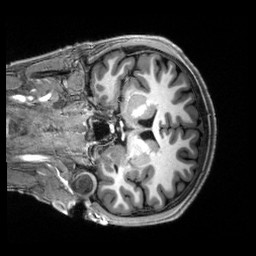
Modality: T1w
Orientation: coronal
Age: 18
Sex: female
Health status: healthy
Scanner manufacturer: siemens
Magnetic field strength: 3 T
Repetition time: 2.5 s
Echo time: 0.00222 s